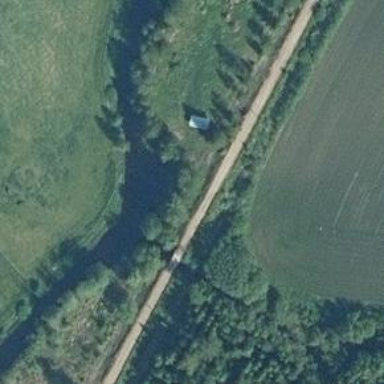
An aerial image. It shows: Unclassified road crossing abandoned railway on bridge.